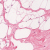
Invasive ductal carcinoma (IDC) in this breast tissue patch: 0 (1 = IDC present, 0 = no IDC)